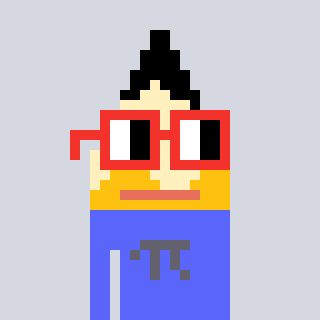
a pixel art character with square red glasses, a pencil-shaped head and a purple-colored body on a cool background